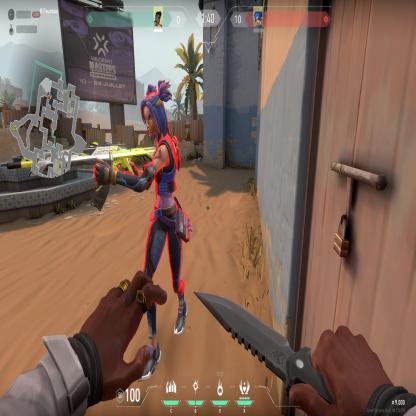
Label: enemy